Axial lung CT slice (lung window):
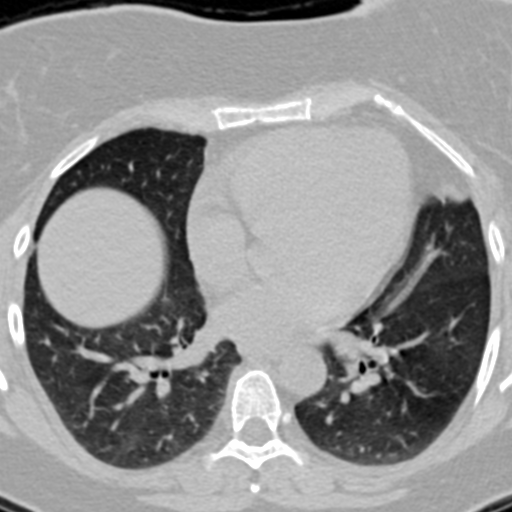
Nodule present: no